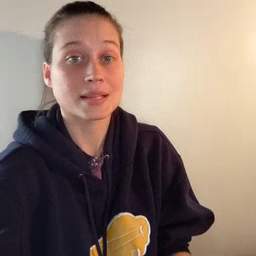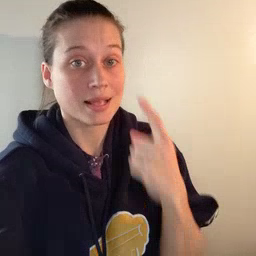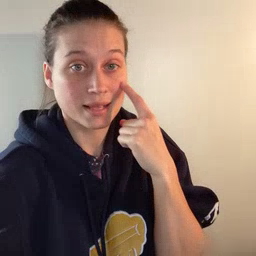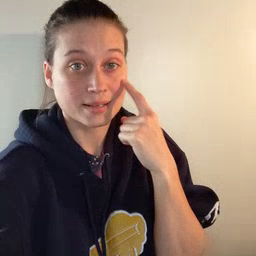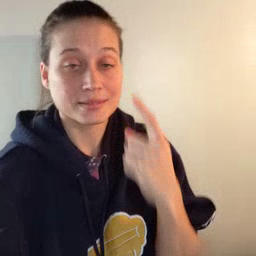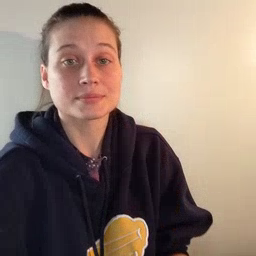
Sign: eye